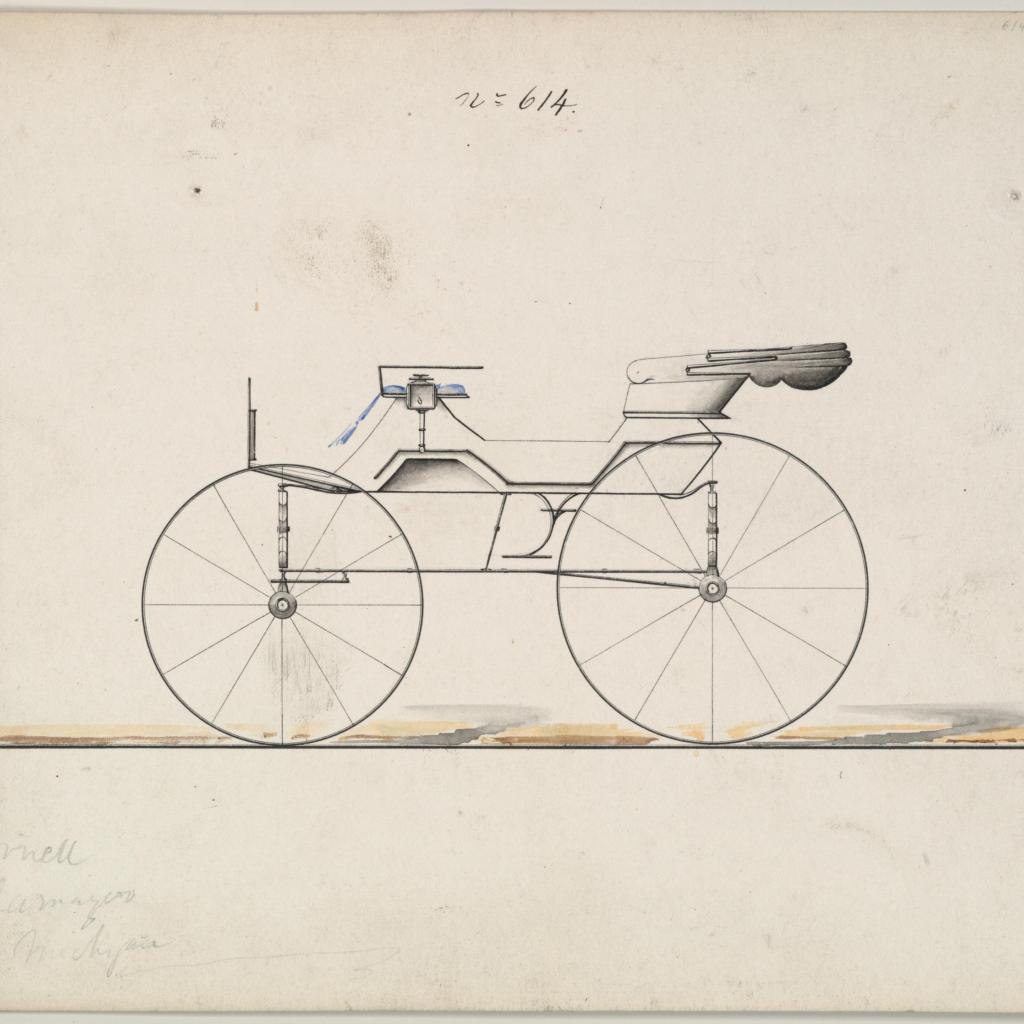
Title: Design for Phaeton, no. 614
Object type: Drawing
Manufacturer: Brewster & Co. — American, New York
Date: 1850–74
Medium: Graphite, pen and black ink, watercolor and gouache
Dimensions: sheet: 6 9/16 x 9 3/8 in. (16.7 x 23.8 cm)
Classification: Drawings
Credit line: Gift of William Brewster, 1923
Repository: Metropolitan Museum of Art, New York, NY